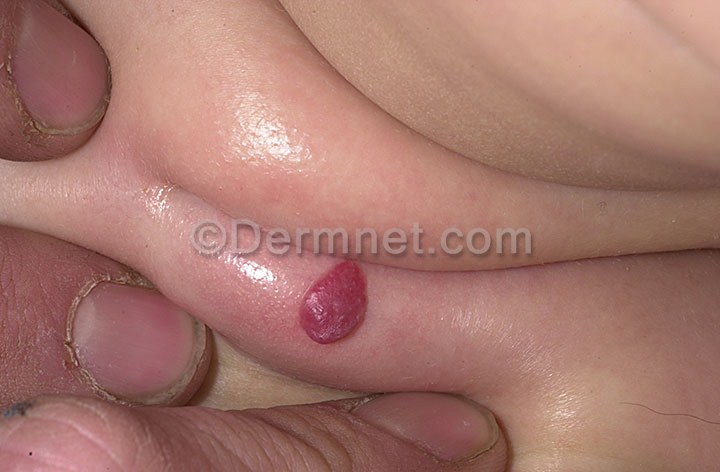
Disease: Vascular Tumors